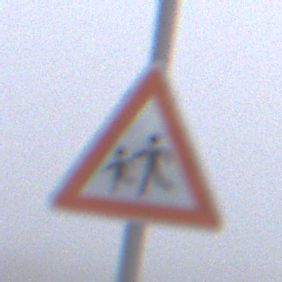
Verkehrszeichen: KinderRechts
Umgebung: Outdoor, RoadRail
Tageszeit: MorningAfternoon
Wetter: Overcast
Licht: Natural
Jahreszeit: NotSpecified
Kontrast: LowContrast